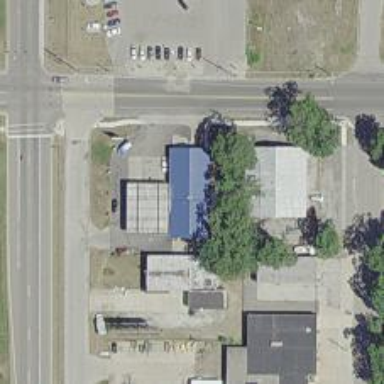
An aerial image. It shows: Convenience shop.